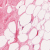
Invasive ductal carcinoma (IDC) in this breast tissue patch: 0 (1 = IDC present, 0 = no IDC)